Question: Greetings fellow Stackoverflownians,
I am developing an Eclipse RCP plugin, and have come across different icons in the Dependencies tab of the manifest file:

Anybody got a clue why the last one is different? My supposition is that it's coming from a different source, i.e. the Build Path, instead of the Target Platform.
It's a nebula for me, to be honest.
Any opinions and suggestions are appreciated!
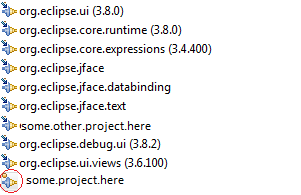
Answer: It seems to be that icon on 'some.project.here' icon means the plugin is in your workspace, the other icon means the plugin comes from the target platform.
You can also get a small question mark overlayed on the image which means the plugin is optional. There is also a small arrow overlay which means the plugin dependency is marked as re-exported.
There is also an 01 overlay which I think means this a project imported using 'import plugins and fragments' with 'binary project' selected.